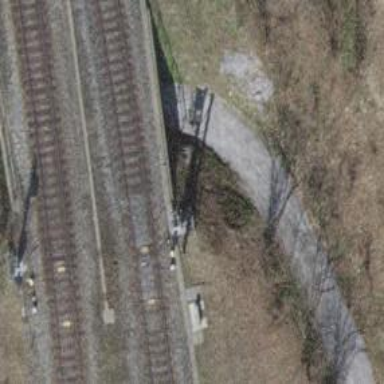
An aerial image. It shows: Bridge with electrified railway tracks featuring contact line.